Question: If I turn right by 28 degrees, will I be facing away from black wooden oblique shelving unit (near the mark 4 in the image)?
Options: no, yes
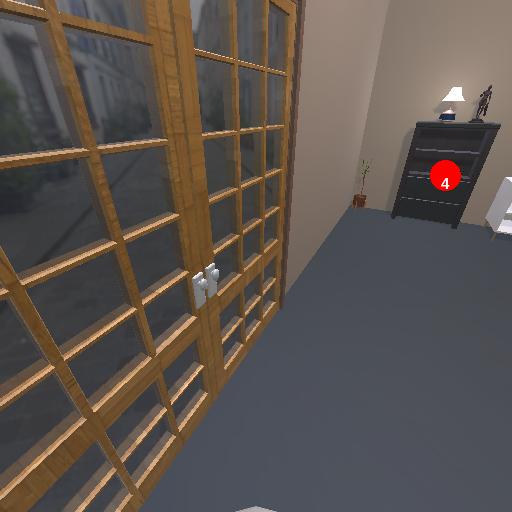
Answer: no